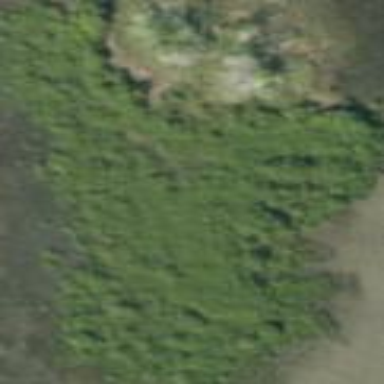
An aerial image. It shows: Wetland area with mangrove vegetation.